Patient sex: M
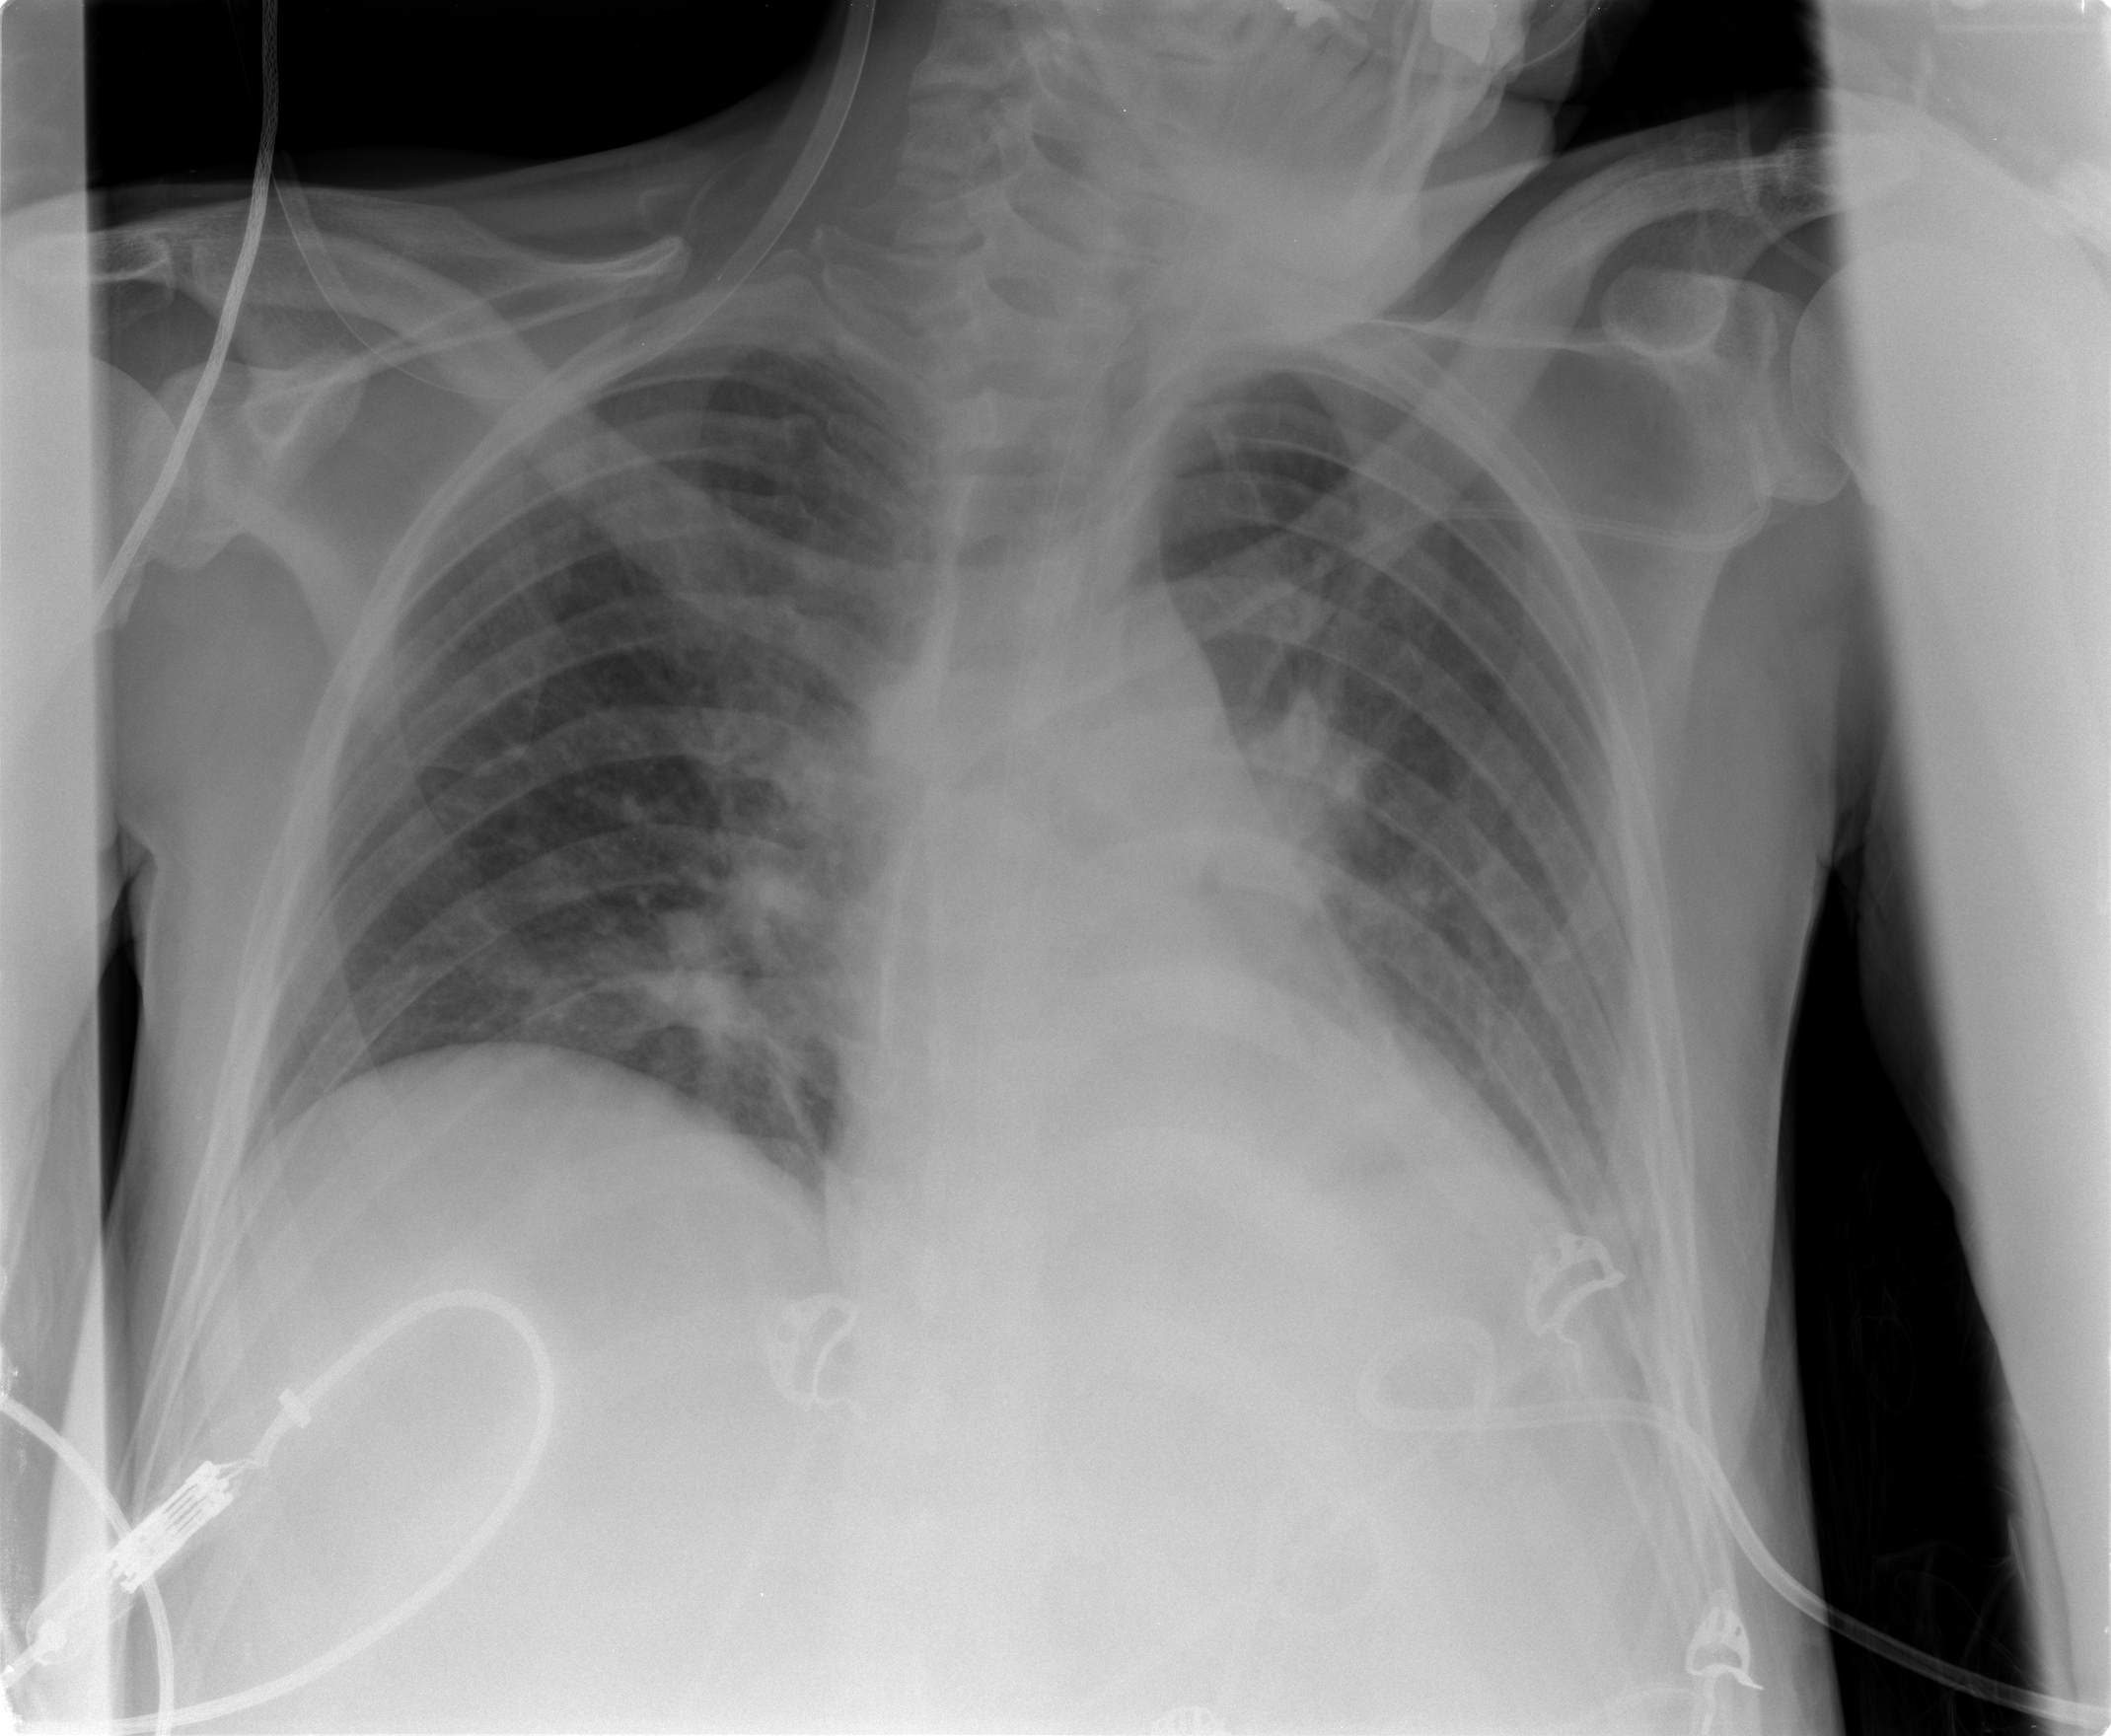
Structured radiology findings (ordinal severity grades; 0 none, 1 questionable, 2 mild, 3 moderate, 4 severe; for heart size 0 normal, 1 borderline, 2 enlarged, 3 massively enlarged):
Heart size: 0
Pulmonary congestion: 0
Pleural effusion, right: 0
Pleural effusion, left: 1
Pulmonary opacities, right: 2
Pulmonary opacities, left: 0
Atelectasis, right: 2
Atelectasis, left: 2